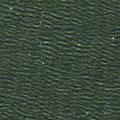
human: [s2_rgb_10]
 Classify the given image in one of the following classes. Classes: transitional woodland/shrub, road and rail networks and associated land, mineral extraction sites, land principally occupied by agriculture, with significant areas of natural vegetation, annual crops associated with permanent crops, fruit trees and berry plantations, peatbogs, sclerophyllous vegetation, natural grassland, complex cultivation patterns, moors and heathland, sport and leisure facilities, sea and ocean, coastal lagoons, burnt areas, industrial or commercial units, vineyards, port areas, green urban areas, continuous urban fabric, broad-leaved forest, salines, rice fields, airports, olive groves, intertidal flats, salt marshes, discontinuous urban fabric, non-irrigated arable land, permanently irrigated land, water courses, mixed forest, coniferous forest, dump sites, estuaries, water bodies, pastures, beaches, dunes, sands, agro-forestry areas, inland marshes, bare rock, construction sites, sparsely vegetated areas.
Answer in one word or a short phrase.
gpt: sea and ocean